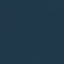
Land use / land cover: SeaLake